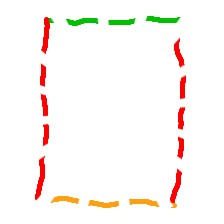
Shape: rectangle